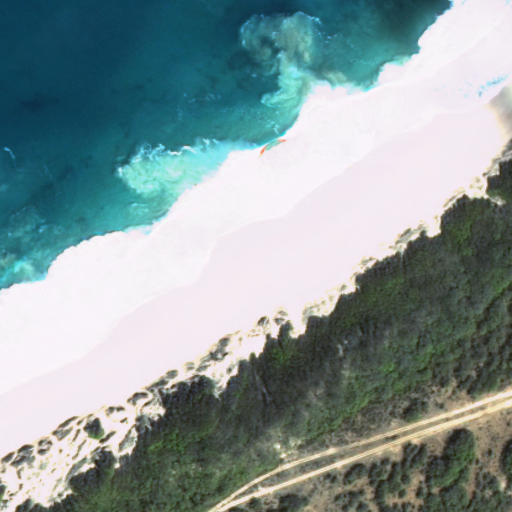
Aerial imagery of beach in Hawaii named Kauwaha Beach containing only unknown